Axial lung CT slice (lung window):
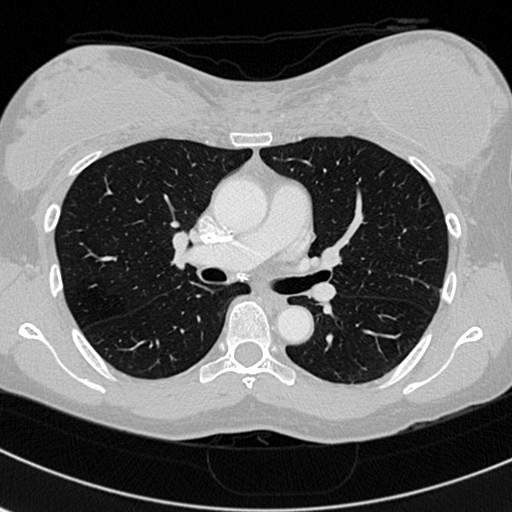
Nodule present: no